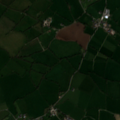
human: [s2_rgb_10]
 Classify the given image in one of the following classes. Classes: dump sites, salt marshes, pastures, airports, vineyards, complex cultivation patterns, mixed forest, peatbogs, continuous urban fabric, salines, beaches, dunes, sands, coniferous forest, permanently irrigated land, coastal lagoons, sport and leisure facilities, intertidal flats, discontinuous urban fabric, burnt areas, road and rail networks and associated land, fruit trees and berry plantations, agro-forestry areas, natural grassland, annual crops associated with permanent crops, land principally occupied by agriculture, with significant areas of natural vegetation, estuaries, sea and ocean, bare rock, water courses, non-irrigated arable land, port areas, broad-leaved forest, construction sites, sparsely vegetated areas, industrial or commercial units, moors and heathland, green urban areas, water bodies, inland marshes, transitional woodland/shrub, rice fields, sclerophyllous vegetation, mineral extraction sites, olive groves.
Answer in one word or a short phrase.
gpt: non-irrigated arable land, pastures